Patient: sex F, age 66
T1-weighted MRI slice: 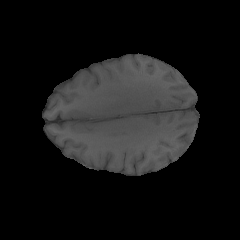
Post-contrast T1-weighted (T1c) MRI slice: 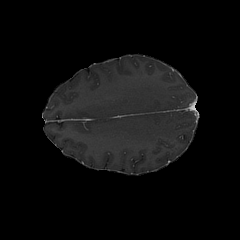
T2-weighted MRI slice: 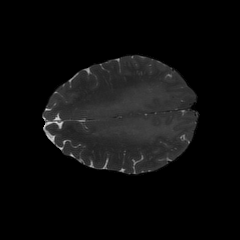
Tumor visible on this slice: yes
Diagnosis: Astrocytoma, IDH-wildtype
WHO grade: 2